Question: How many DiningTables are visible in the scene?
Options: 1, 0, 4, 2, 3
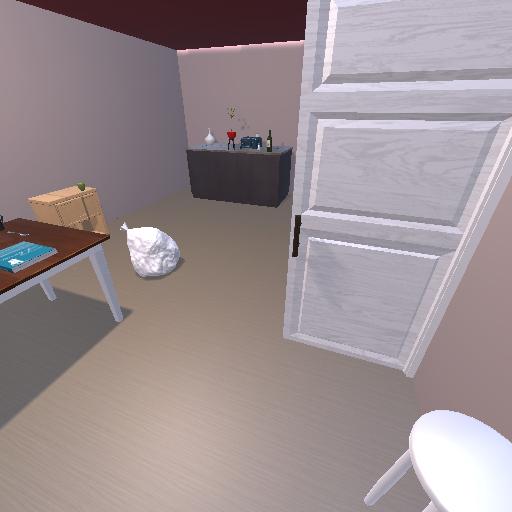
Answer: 1